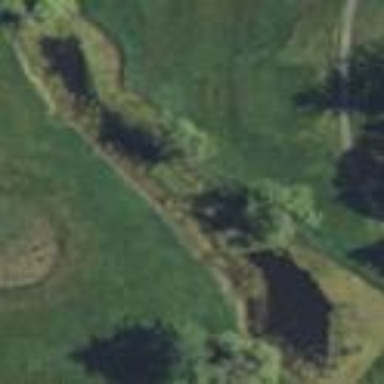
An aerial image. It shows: Water hazard on golf course. The hazard is natural water feature.